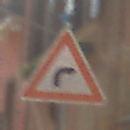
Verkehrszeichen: KurveRechts
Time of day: Midday
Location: Outdoor (Urban)
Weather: Clear
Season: NotSpecified
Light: Natural